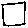
Label: square